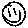
Label: smiley face